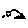
Label: moon